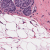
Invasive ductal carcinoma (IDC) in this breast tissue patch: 1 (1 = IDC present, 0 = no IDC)